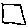
Label: square